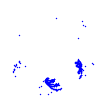
Particle: kaon